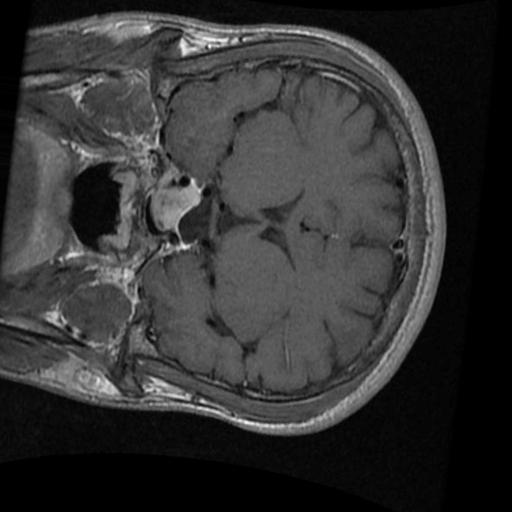
Label: brain_tumor